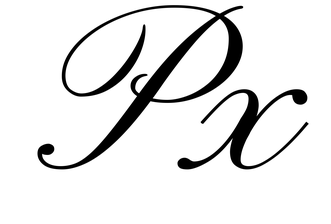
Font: PinyonScript-Regular